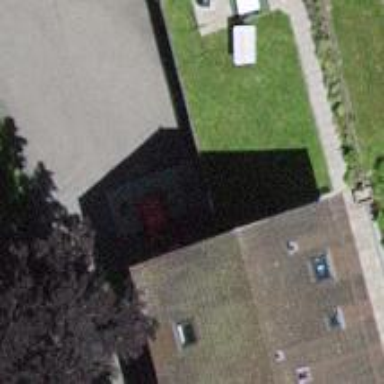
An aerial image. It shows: Garage.